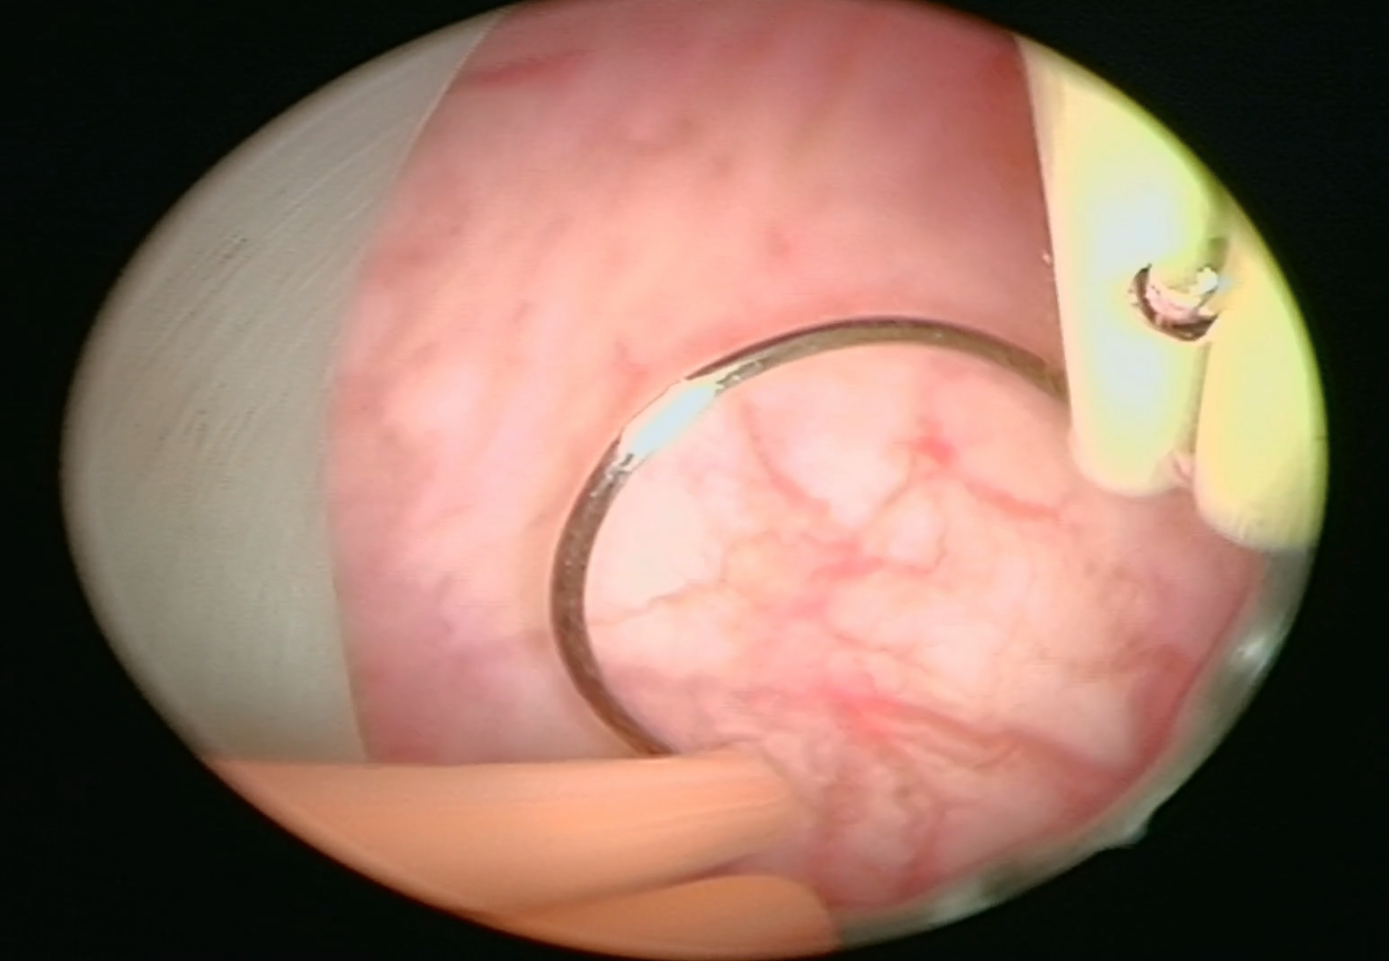
Modality: WLC
Class: Foreign bodies
Subclass: ResectionLoop
Lesion: L0
Bladder cancer association: No